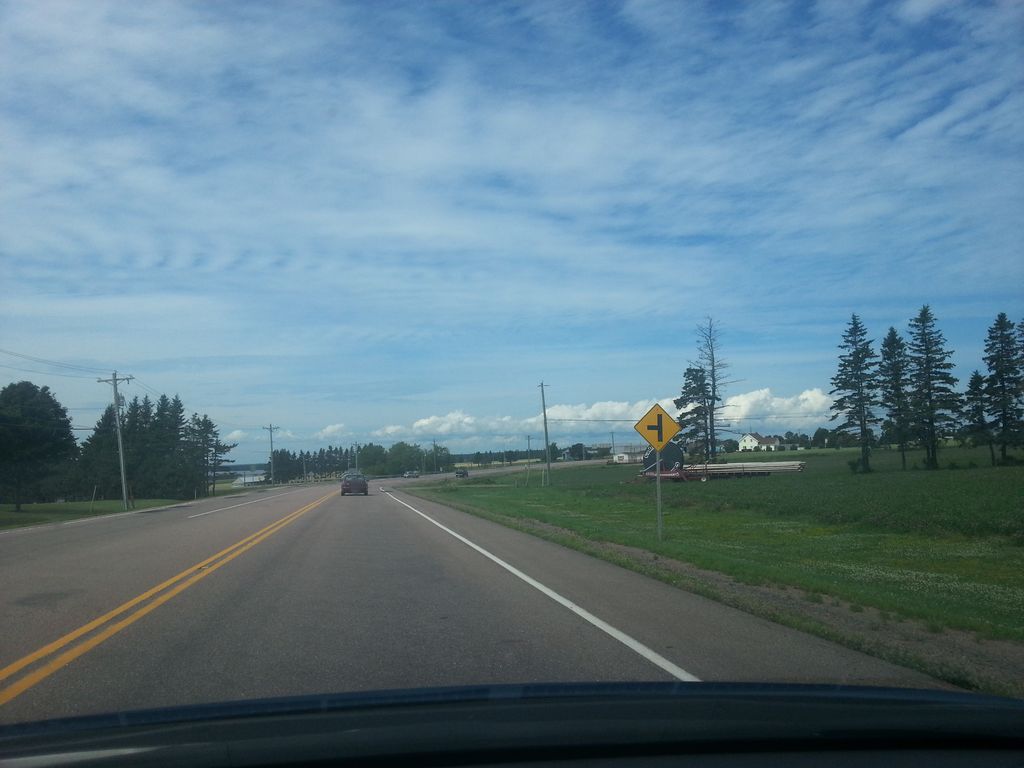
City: charlottetown